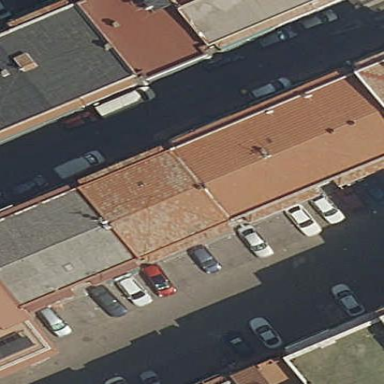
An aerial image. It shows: Image showing building with apartments.